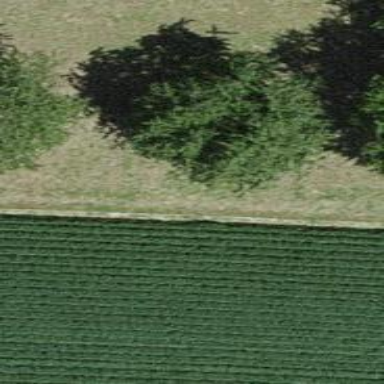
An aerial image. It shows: Agricultural area with broadleaved deciduous trees.